Question: When i have written code as following way..
'''
- (void)drawRect:(CGRect)rect
{
CGContextRef context = UIGraphicsGetCurrentContext();
CGContextSetBlendMode(context, kCGBlendModeDifference);
sublayer = [CALayer layer];
sublayer.backgroundColor = [UIColor redColor].CGColor;
sublayer.opaque = NO;
sublayer.frame = CGRectMake(30, 30, 250, 200);
[sublayer renderInContext:context];
sublayer1 = [CALayer layer];
sublayer1.opaque = NO;
sublayer1.backgroundColor = [UIColor greenColor].CGColor;
sublayer1.frame = CGRectMake(120, 120, 100, 250);
[sublayer1 renderInContext:context];
}
'''
I got as following first image as

The positions of sublayer, sublayer1 are not correct way because i have set frames to them. The intersection of them is blended color. Why are they not set the actual position?
But when i use 'addSublayer', i got as above second image. Here the positions of sublayer, sublayer1 are correct way. The intersection of them is not blended color. What happened like that.
Why i created sublayer is, when i drag sublayers the intersection part of them has to be blended color. Please anyone explain to me.
Thanks in Advance.
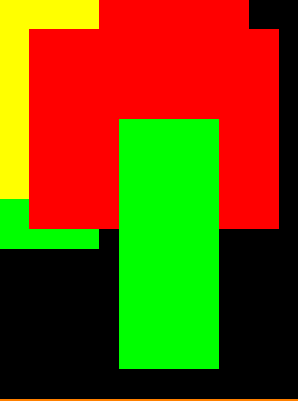
Answer: This is what happens in your code: In the first case, you just drew the layers in the graphics context of the view's underlying layer. That's what drawRect does. The origin of the frame doesn't affect that because it just positions sublayers inside their parent layer. But here, the layer is never added to the parent layer, so the origin does nothing at all and both shapes appear at 0, 0.
In the second case, first the exact same thing happened as before, but because you also added the layers to the layer hierarchy, they got rendered again on top of the view's underlying layer, at the specified position. Each sublayer is rendered in it's own context, so the blend mode you set in drawRect has no effect on them.
Actually you don't need sublayers at all if you just want to get an image of the two rectangles. You can draw them directly in drawRect in the view's underlying layer:
'''
- (void)drawRect:(CGRect)rect
{
CGContextRef ctx = UIGraphicsGetCurrentContext();
CGContextSetBlendMode(ctx, kCGBlendModeDifference);
CGContextSetFillColorWithColor(ctx, [UIColor redColor].CGColor);
CGRect rect1 = CGRectMake(30, 30, 250, 200);
CGContextFillRect(ctx, rect1);
CGContextSetFillColorWithColor(ctx, [UIColor greenColor].CGColor);
CGRect rect2 = CGRectMake(120, 120, 100, 250);
CGContextFillRect(ctx, rect2);
}
'''
Edit (because the question was edited):
You can use this approach for dragging layers like this:
- - - -